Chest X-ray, PA view. Patient: 49 years old, sex F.
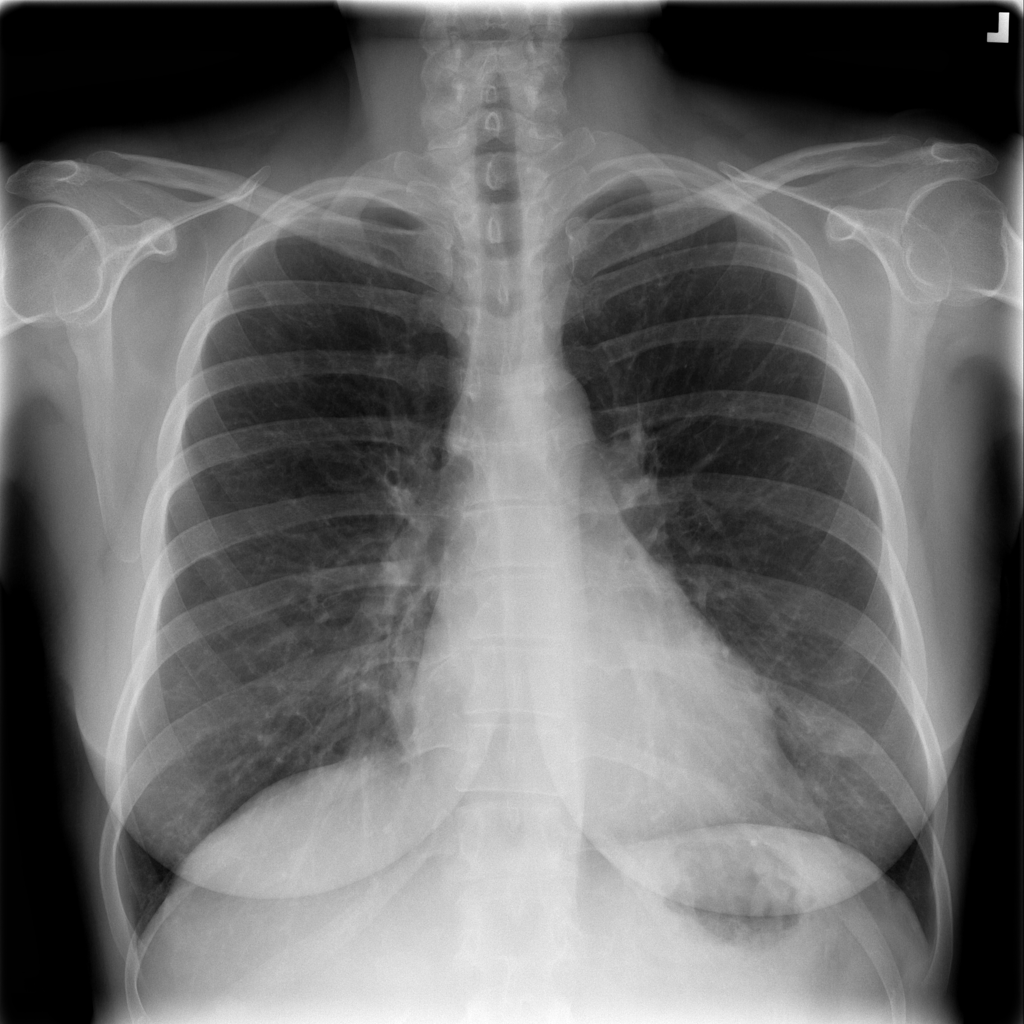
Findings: No Finding